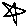
Label: star